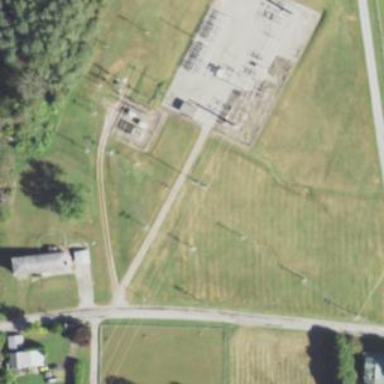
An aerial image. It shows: Distribution-level power substation.